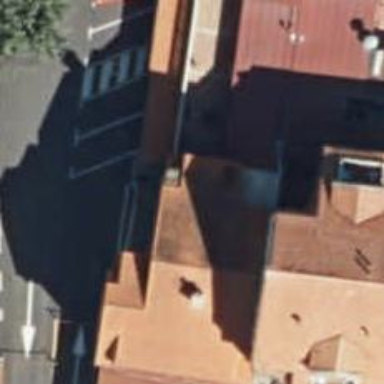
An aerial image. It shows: Cafe located in building.